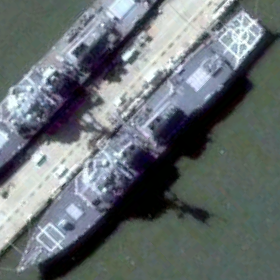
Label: destroyer